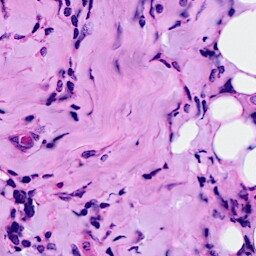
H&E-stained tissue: Breast